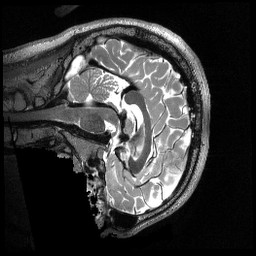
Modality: T2w
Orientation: sagittal
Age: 22
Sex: male
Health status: healthy
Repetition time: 3.2 s
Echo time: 0.563 s